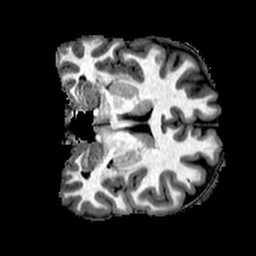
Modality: T1w
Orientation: coronal
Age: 27
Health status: healthy
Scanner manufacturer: philips
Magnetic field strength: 3 T
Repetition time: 0.007815 s
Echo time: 0.003596 s